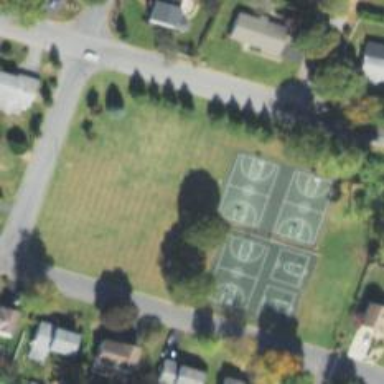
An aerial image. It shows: Basketball court on pitch.